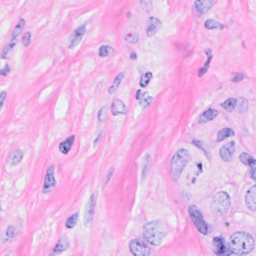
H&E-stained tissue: Breast